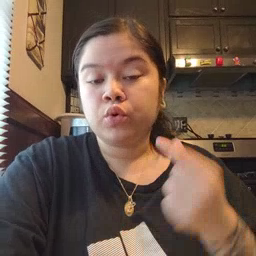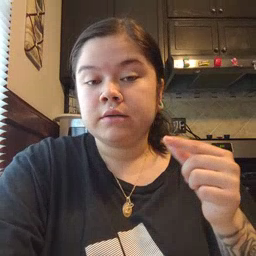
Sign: green